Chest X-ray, AP view. Patient: 59 years old, sex M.
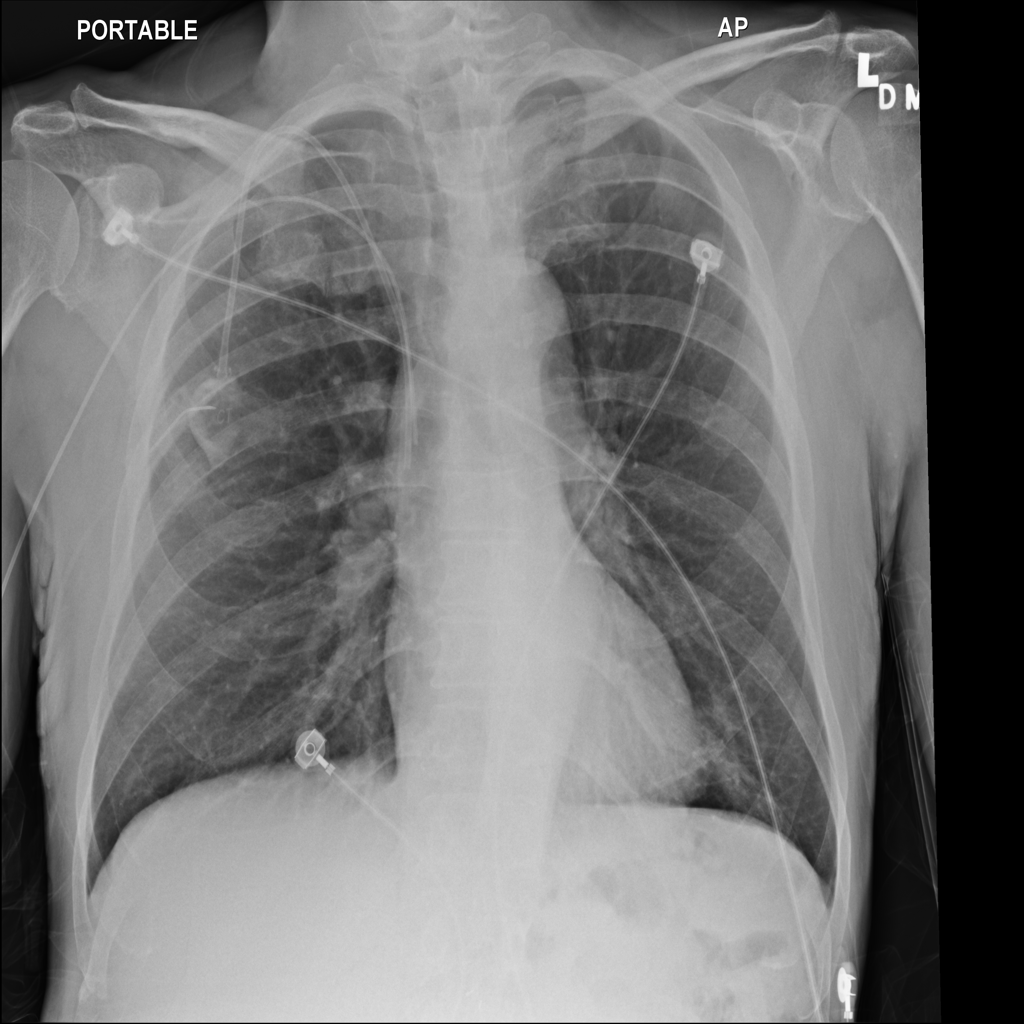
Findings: No Finding